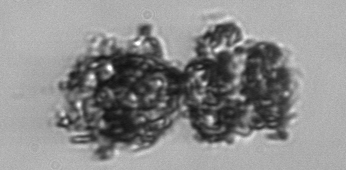
Label: Thalassiosira_TAG_external_detritus